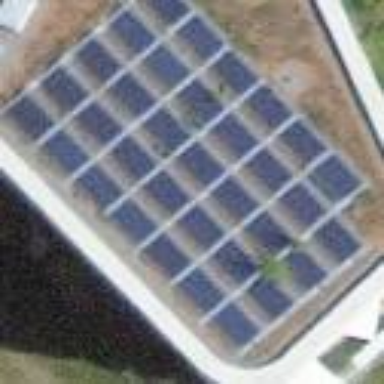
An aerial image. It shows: Solar power generator.